Question: I simplify the code for ask question.
I want to save more class and load class model file.
But now I simplify parameters to one part (lim) in the model(FlightSettingModel.h).
In the FlightSettingModel.h I have set some parameters in here.
FlightSettingModel.h code below:
'''
#import <Foundation/Foundation.h>
@interface FlightSettingModel : NSObject<NSCoding>
// lim property part
@property float limCurrentVal;
@property float limDefaultVal;
@property float limMaxVal;
@property float limMinVal;
// .... other property part
@end
'''
FlightSettingModel.m code below
'''
#import "FlightSettingModel.h"
@interface FlightSettingModel()
{
}
@end
@implementation FlightSettingModel
-(instancetype)init
{
self = [super init];
if(self)
{
self.limDefaultVal = 3.0;
self.limCurrentVal = 4.0;
self.limMaxVal = 10;
self.limMinVal = 0;
// ... other property part value init .....
}
return self;
}
- (void)setFlightSettingToDefaultValue
{
self.limCurrentVal = self.limDefaultVal;
}
- (void) encodeWithCoder: (NSCoder *)encoder
{
[encoder encodeFloat:self.limCurrentVal forKey:@"limCurrentVal"];
}
- (id)initWithCoder:(NSCoder *)decoder {
if((self = [super init])) {
self.limCurrentVal = [decoder decodeFloatForKey:@"limCurrentVal"];
}
return self;
}
@end
'''
Then I have set the singleton SettingData file to initial the FlightSettingModel and other model class.
The SettingData model header like below:
'''
#import <Foundation/Foundation.h>
#import "FlightSettingModel.h"
@interface SettingData : NSObject
@property (nonatomic,strong) FlightSettingModel *flightSettingModel;
+(SettingData*) sharedInstance;
@end
'''
SettingData.m code below:
'''
#import "SettingData.h"
@implementation SettingData
SettingData *sharedInstance;
+(SettingData*) sharedInstance{
if( sharedInstance == nil )
{
sharedInstance = [SettingData new];
}
return sharedInstance;
}
-(id) init{
self = [super init];
if( self )
{
self.flightSettingModel = [FlightSettingModel new];
}
return self;
}
@end
'''
In my storyboard (UI) is like below:

When I click the save button , I want to save the custom class model(FlightSettingModel.h) in the NSKeyedArchiver. When I click the load, I want to load the model from the archiver using NSKeyedUnarchiver and resetting to the slider.
But now,when I drag the slider to other value(ex:10), then I click the save, then I close the app restart the app. I click the load, the slider value will become 0.
I don't know why when I load the value the all value will become 0;
My view controller code .m below:
'''
#import "ViewController.h"
#import "SettingData.h"
@interface ViewController ()
{
NSString *path;
NSString *fileName;
}
@end
@implementation ViewController
- (void)viewDidLoad {
[super viewDidLoad];
// file manage
path =[NSSearchPathForDirectoriesInDomains(NSDocumentDirectory,NSUserDomainMask, YES) objectAtIndex:0];
fileName = [path stringByAppendingPathComponent:@"flightFile"];
[self setUIValue];
NSLog(@"---");
}
- (void)didReceiveMemoryWarning {
[super didReceiveMemoryWarning];
}
- (IBAction)saveAction:(UIButton *)sender {
[NSKeyedArchiver archiveRootObject:[SettingData sharedInstance].flightSettingModel toFile:fileName];
}
- (IBAction)loadAction:(UIButton *)sender {
[SettingData sharedInstance].flightSettingModel = (FlightSettingModel*) [NSKeyedUnarchiver unarchiveObjectWithFile: fileName];
[self setUIValue];
NSLog(@"current Value:%.f",[SettingData sharedInstance].flightSettingModel.limCurrentVal);
}
- (IBAction)sliderChangedAction:(UISlider *)sender {
[SettingData sharedInstance].flightSettingModel.limCurrentVal = sender.value;
self.theTextField.text = [NSString stringWithFormat:@"%.f",self.theSlider.value];
}
-(void) setUIValue
{
// setting slider property
self.theSlider.maximumValue = [SettingData sharedInstance].flightSettingModel.limMaxVal;
self.theSlider.minimumValue = [SettingData sharedInstance].flightSettingModel.limMinVal;
self.theSlider.value = [SettingData sharedInstance].flightSettingModel.limCurrentVal;
self.theTextField.text = [NSString stringWithFormat:@"%.f",self.theSlider.value];
}
@end
'''
Have anyone know where my problem in my code?
thank you very much.
If you want to download the complete code(the question code) , I have upload in <URL>
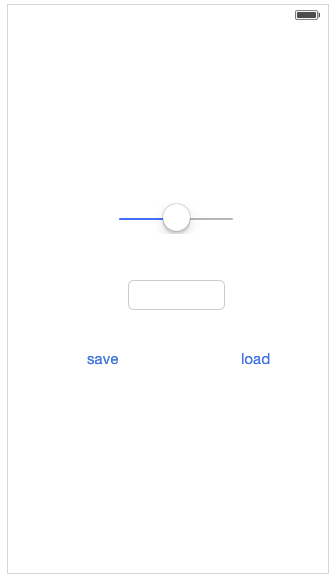
Answer: This behavior happens because the '[SettingData sharedInstance].flightSettingModel.limMaxVal' and the '[SettingData sharedInstance].flightSettingModel.limMinVal' are zero:
'''
-(void) setUIValue
{
// setting slider property
self.theSlider.maximumValue = [SettingData sharedInstance].flightSettingModel.limMaxVal;
// self.theSlider.maximumValue = 0
self.theSlider.minimumValue = [SettingData sharedInstance].flightSettingModel.limMinVal;
// self.theSlider.minimumValue = 0
self.theSlider.value = [SettingData sharedInstance].flightSettingModel.limCurrentVal;
// [SettingData sharedInstance].flightSettingModel.limCurrentVal = 10
self.theTextField.text = [NSString stringWithFormat:@"%.f",self.theSlider.value];
}
'''
---
You can fix it by adding this:
'''
- (void) encodeWithCoder: (NSCoder *)encoder {
[encoder encodeFloat:self.limCurrentVal forKey:@"limCurrentVal"];
[encoder encodeFloat:self.limMaxVal forKey:@"limMaxVal"];
[encoder encodeFloat:self.limMinVal forKey:@"limMinVal"];
}
- (id)initWithCoder:(NSCoder *)decoder {
if((self = [super init])) {
self.limCurrentVal = [decoder decodeFloatForKey:@"limCurrentVal"];
self.limMaxVal = [decoder decodeFloatForKey:@"limMaxVal"];
self.limMinVal = [decoder decodeFloatForKey:@"limMinVal"];
}
return self;
}
'''